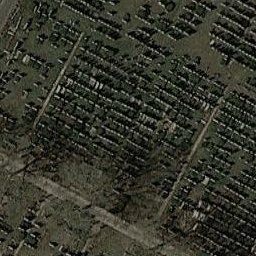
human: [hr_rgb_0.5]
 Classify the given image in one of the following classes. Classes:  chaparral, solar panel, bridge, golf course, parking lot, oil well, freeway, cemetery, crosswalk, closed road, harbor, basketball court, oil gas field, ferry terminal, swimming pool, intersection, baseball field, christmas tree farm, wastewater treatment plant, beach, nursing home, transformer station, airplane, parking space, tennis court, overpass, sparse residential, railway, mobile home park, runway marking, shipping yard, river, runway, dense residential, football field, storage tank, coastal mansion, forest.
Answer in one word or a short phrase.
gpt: cemetery